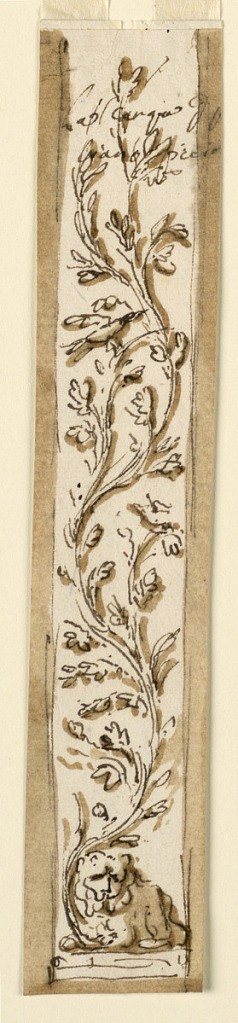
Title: Pillar strip
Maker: Giuseppe Barberi, Italian, 1746–1809
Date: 1780–1800
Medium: Pen and brown ink, brush and brown wash on off-white laid paper, lined
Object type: Drawing
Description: Below is a crouching lion, upon a base. Between his forelegs rises a rinceau, oak, with two birds sitting upon lateral stems.